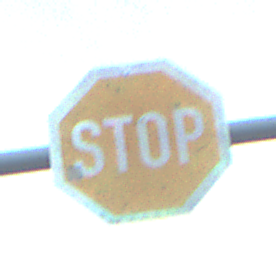
Verkehrszeichen: Stop
Umgebung: Outdoor, Suburban
Tageszeit: SunriseSunset
Wetter: PartlyCloudy
Licht: Natural
Jahreszeit: NotSpecified
Kontrast: MediumContrast